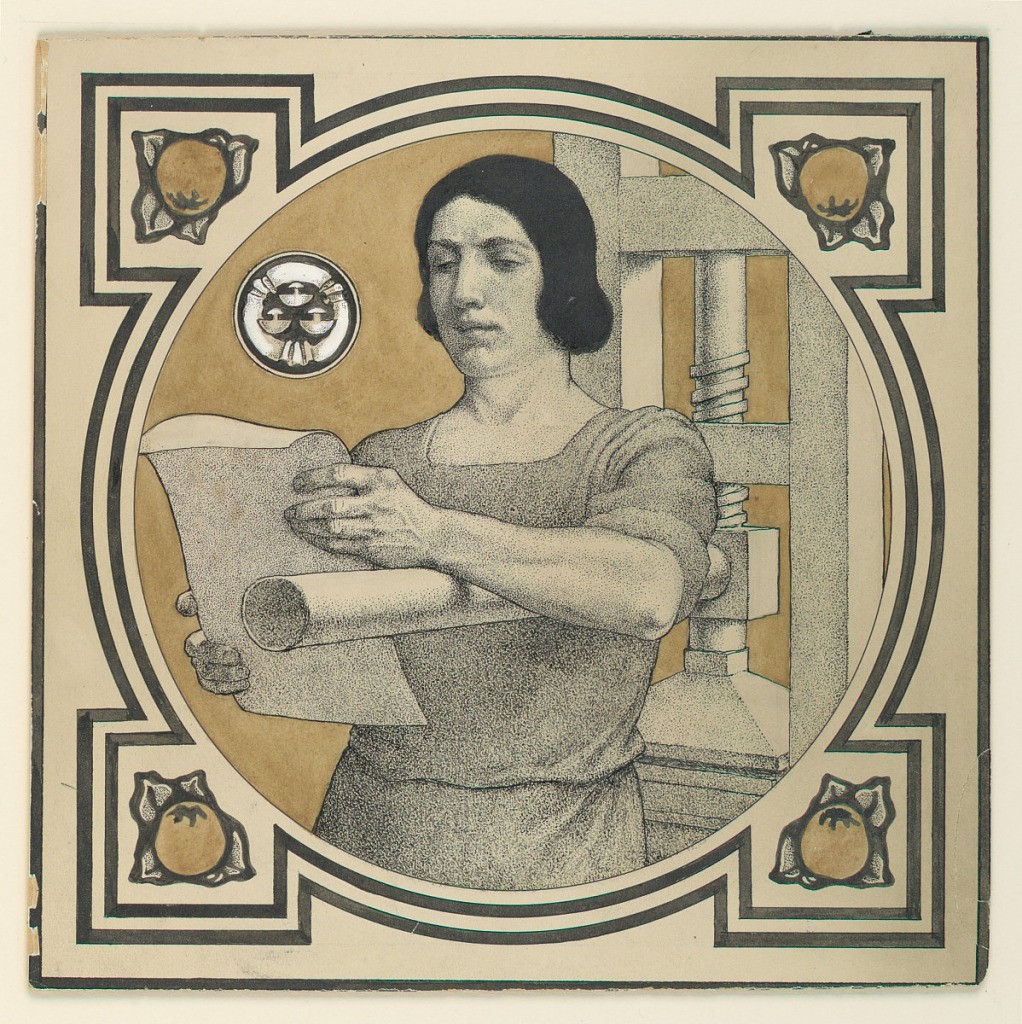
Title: The Printer
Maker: Joseph J. Gould, American, ca. 1876–after 1932
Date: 1900
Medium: Pen and black ink, brush and watercolor on illustration board
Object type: Drawing
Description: Three-quarter length figure of a man, turned toward the left, standing before a printing press. He holds a sheet of paper in his hands. In circular frame, with double-line enframement beyond, and square terminations containing fruit motifs.